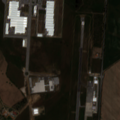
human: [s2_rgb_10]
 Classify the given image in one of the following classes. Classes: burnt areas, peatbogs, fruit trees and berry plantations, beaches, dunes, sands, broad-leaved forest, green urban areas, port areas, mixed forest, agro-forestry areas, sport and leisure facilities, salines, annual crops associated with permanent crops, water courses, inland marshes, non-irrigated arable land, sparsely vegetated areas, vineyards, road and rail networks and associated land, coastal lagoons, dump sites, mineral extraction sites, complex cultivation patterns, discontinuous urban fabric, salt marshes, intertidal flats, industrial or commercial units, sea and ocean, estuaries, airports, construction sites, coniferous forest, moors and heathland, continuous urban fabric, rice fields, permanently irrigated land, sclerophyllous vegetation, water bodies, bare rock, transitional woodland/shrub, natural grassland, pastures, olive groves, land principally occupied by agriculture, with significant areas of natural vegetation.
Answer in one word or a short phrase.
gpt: continuous urban fabric